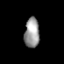
Tissue: prostate
Cell type: Epithelial cells
Senescence score: 0.2923
Nuclear area (px): 441
Mean DAPI intensity: 151.728